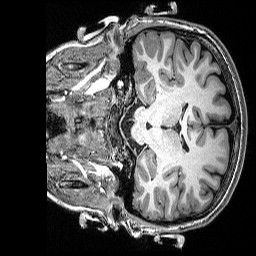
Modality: T1w
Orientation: coronal